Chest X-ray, PA view. Patient: 30 years old, sex M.
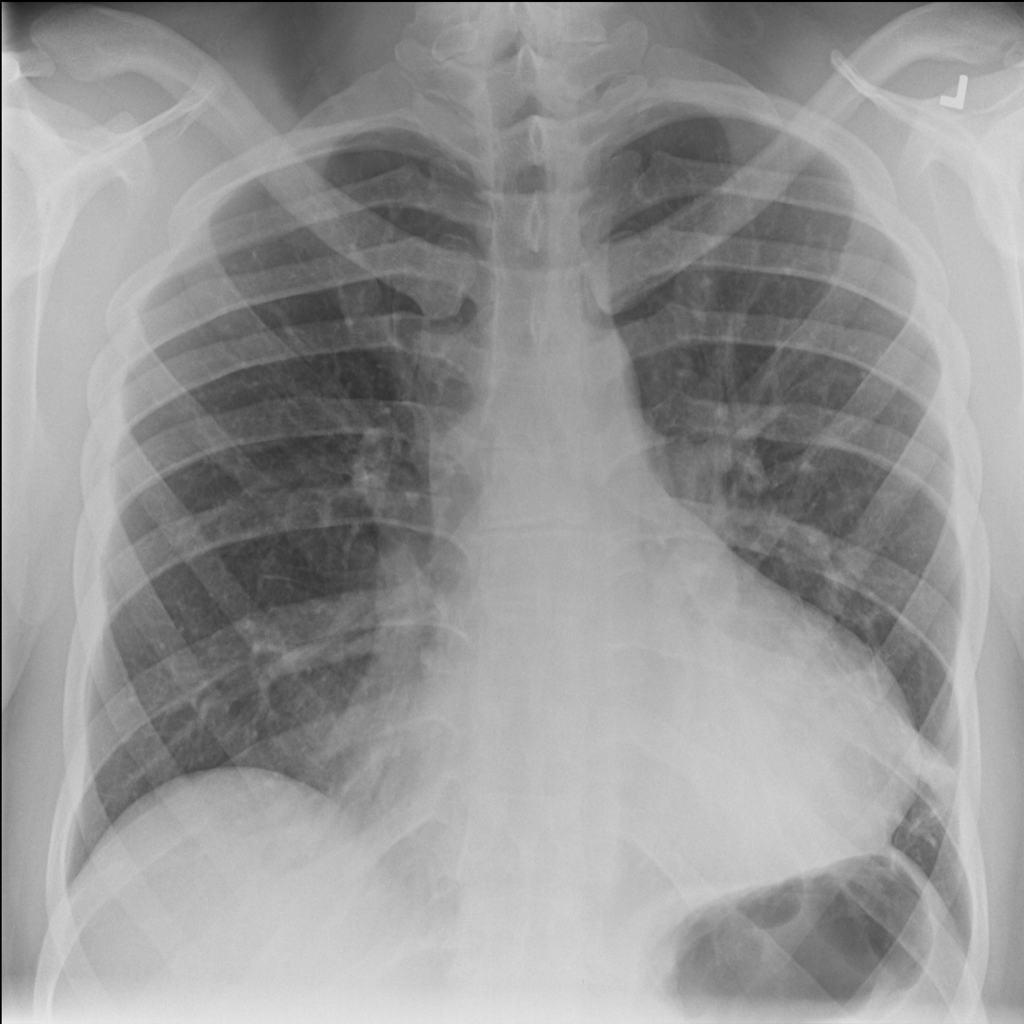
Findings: No Finding